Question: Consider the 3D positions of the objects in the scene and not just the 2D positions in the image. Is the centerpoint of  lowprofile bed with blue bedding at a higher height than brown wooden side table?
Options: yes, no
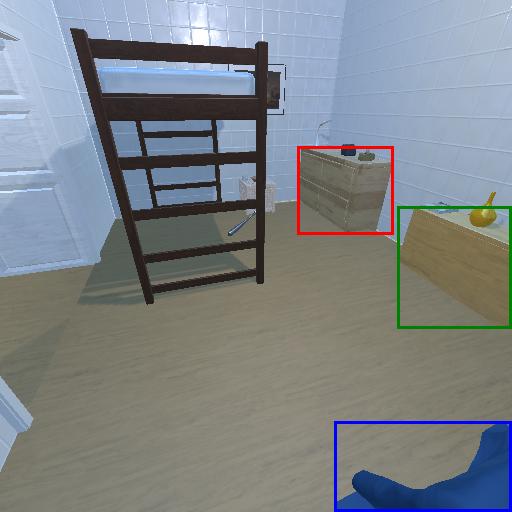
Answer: yes